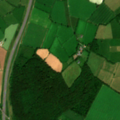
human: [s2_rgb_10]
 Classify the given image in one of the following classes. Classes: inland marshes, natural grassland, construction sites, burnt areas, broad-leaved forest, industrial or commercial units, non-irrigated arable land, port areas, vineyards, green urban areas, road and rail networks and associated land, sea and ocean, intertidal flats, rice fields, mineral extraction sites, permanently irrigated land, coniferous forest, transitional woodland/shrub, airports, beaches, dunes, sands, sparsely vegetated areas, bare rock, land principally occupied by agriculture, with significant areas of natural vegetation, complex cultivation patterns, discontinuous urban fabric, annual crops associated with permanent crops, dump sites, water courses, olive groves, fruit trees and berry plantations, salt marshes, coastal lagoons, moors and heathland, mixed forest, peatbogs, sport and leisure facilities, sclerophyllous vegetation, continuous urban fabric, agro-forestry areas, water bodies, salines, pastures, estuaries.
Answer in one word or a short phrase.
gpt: non-irrigated arable land, pastures, complex cultivation patterns, broad-leaved forest